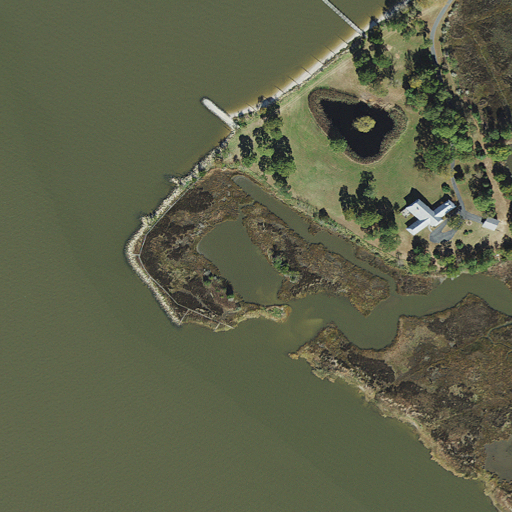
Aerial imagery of cape in Maryland named Ragged Point containing open water, herbaceous wetlands, woody wetlands, open development, and low intensity development